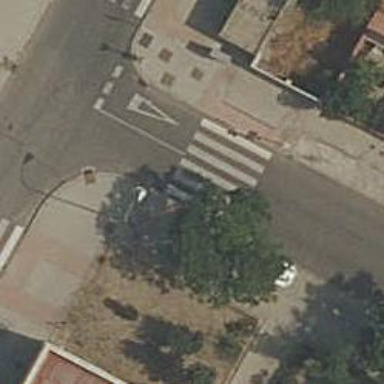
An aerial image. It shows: Zebra crossing on the road.